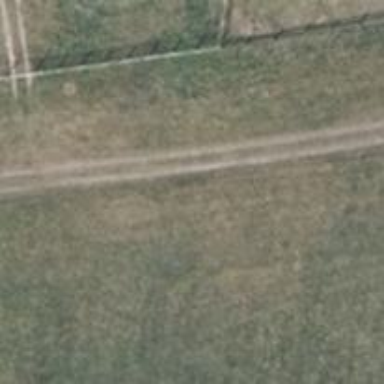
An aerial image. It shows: Track with grade 3 surface.